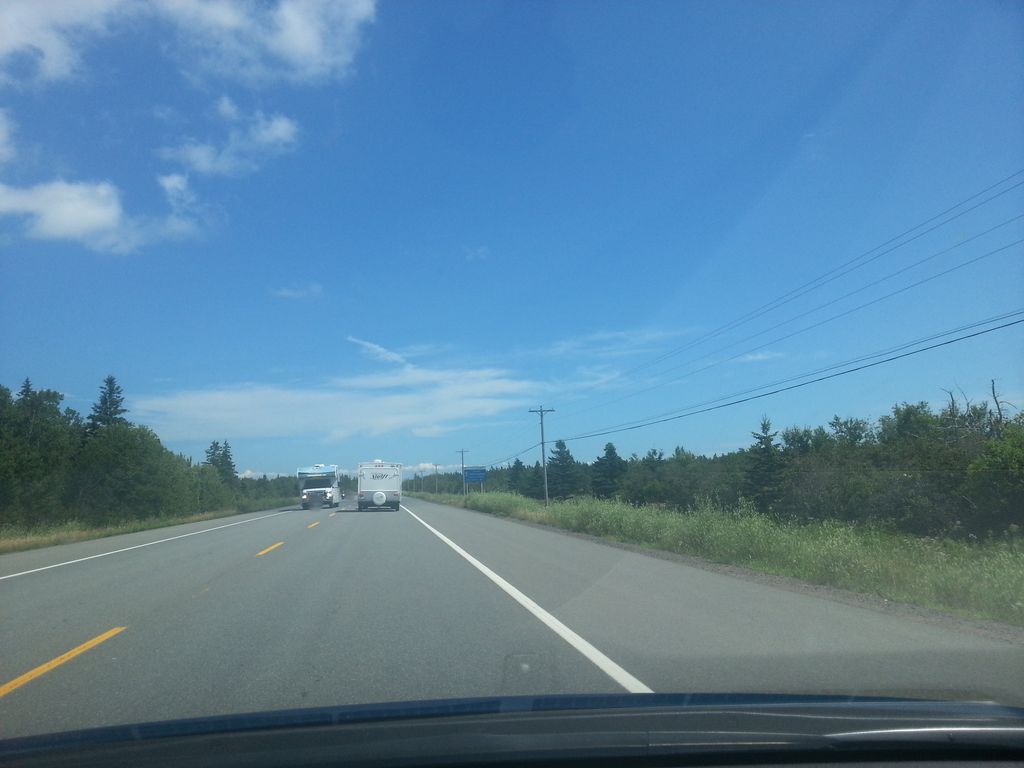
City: charlottetown